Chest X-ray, PA view. Patient: 50 years old, sex F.
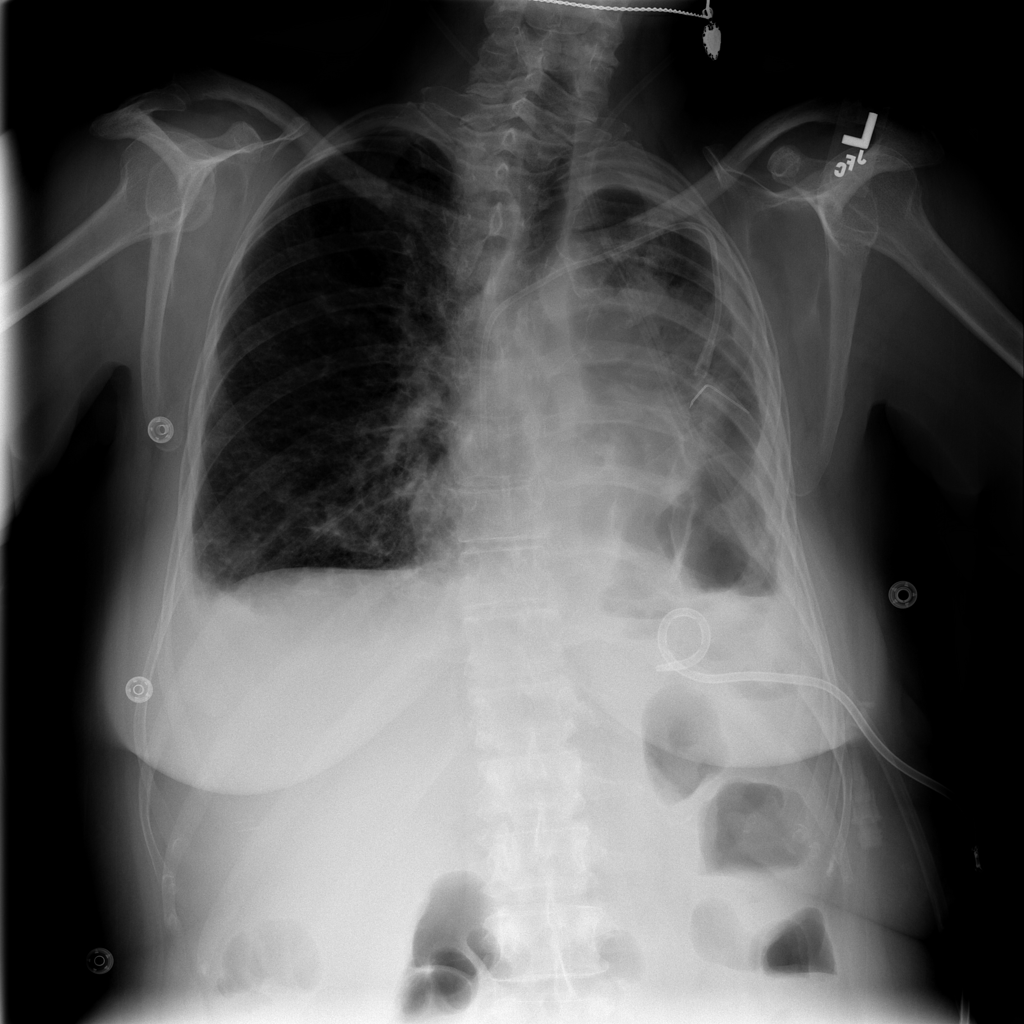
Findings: Effusion, Mass